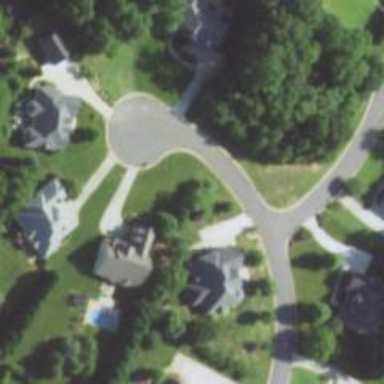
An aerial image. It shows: Turning circle on the road.